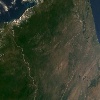
Label: land